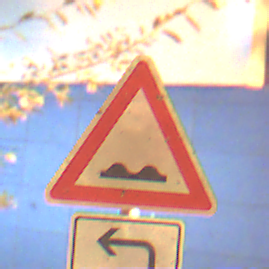
Verkehrszeichen: UnebeneFahrbahn
Zusatzzeichen unten: RichtungsangabeDurchPfeile2
Umgebung: Outdoor, Urban
Tageszeit: Night
Wetter: PartlyCloudy
Licht: Artificial
Jahreszeit: NotSpecified
Kontrast: HighContrast